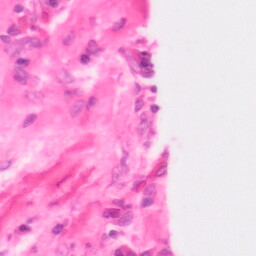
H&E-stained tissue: Colon